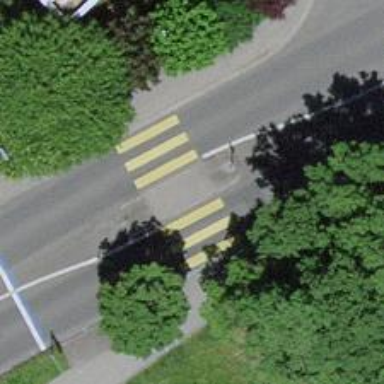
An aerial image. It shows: Marked crossway on footway with zebra crossing.